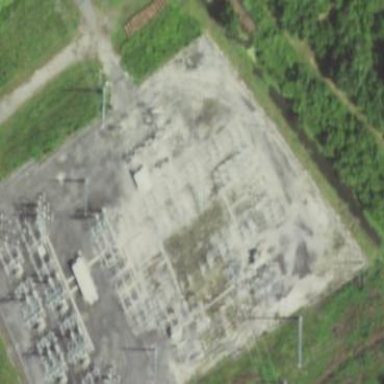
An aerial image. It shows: Outdoor power substation. The substation is at the transmission level. It is surrounded by fence.